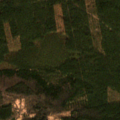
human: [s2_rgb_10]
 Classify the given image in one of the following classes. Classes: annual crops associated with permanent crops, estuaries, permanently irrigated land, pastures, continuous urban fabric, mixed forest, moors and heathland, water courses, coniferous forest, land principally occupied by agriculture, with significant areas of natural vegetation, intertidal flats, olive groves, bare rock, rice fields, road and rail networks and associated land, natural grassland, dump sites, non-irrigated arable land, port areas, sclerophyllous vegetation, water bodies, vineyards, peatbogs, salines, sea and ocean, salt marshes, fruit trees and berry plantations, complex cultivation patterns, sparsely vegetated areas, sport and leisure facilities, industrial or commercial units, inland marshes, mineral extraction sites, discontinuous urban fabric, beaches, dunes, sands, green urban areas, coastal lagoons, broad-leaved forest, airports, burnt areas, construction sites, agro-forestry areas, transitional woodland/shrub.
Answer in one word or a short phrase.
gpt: land principally occupied by agriculture, with significant areas of natural vegetation, broad-leaved forest, coniferous forest, mixed forest